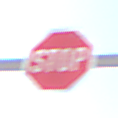
Verkehrszeichen: Stop
Umgebung: Outdoor, Nature
Tageszeit: Midday
Wetter: Clear
Licht: Natural
Jahreszeit: Summer
Kontrast: HighContrast